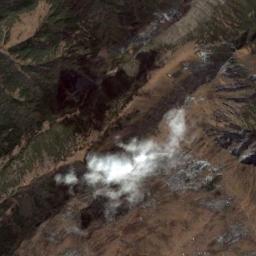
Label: cloud